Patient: sex M, age 51
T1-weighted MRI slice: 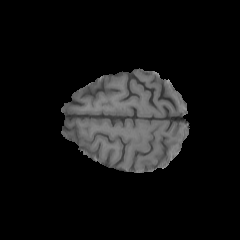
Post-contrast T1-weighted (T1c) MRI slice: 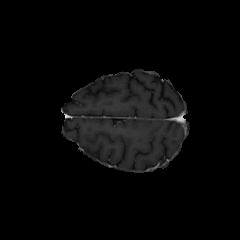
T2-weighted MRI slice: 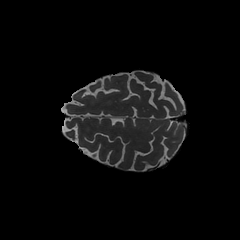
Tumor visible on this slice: no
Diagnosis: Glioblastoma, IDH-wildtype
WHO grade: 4